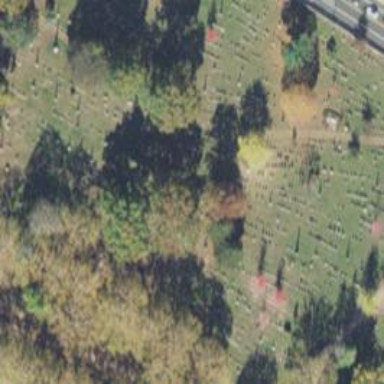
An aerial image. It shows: Cemetery.